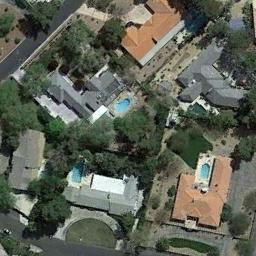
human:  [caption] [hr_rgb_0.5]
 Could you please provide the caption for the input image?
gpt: Many buildings of different shapes are in medium residential area .

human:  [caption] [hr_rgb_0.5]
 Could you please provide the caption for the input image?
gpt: There is a green belt next to a medium sized house .

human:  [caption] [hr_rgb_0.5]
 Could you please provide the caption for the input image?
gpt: The dense medium residential area has some trees and houses and some of the houses have swimming pools .

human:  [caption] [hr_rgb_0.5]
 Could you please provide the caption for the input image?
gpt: The medium residential is next to the road and some trees .

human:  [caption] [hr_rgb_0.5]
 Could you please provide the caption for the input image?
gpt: There are two brown buildings and some gray buildings on the medium residential area .